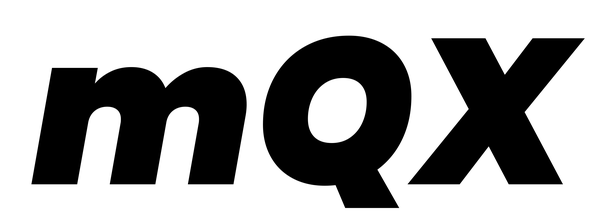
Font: Poppins-BlackItalic